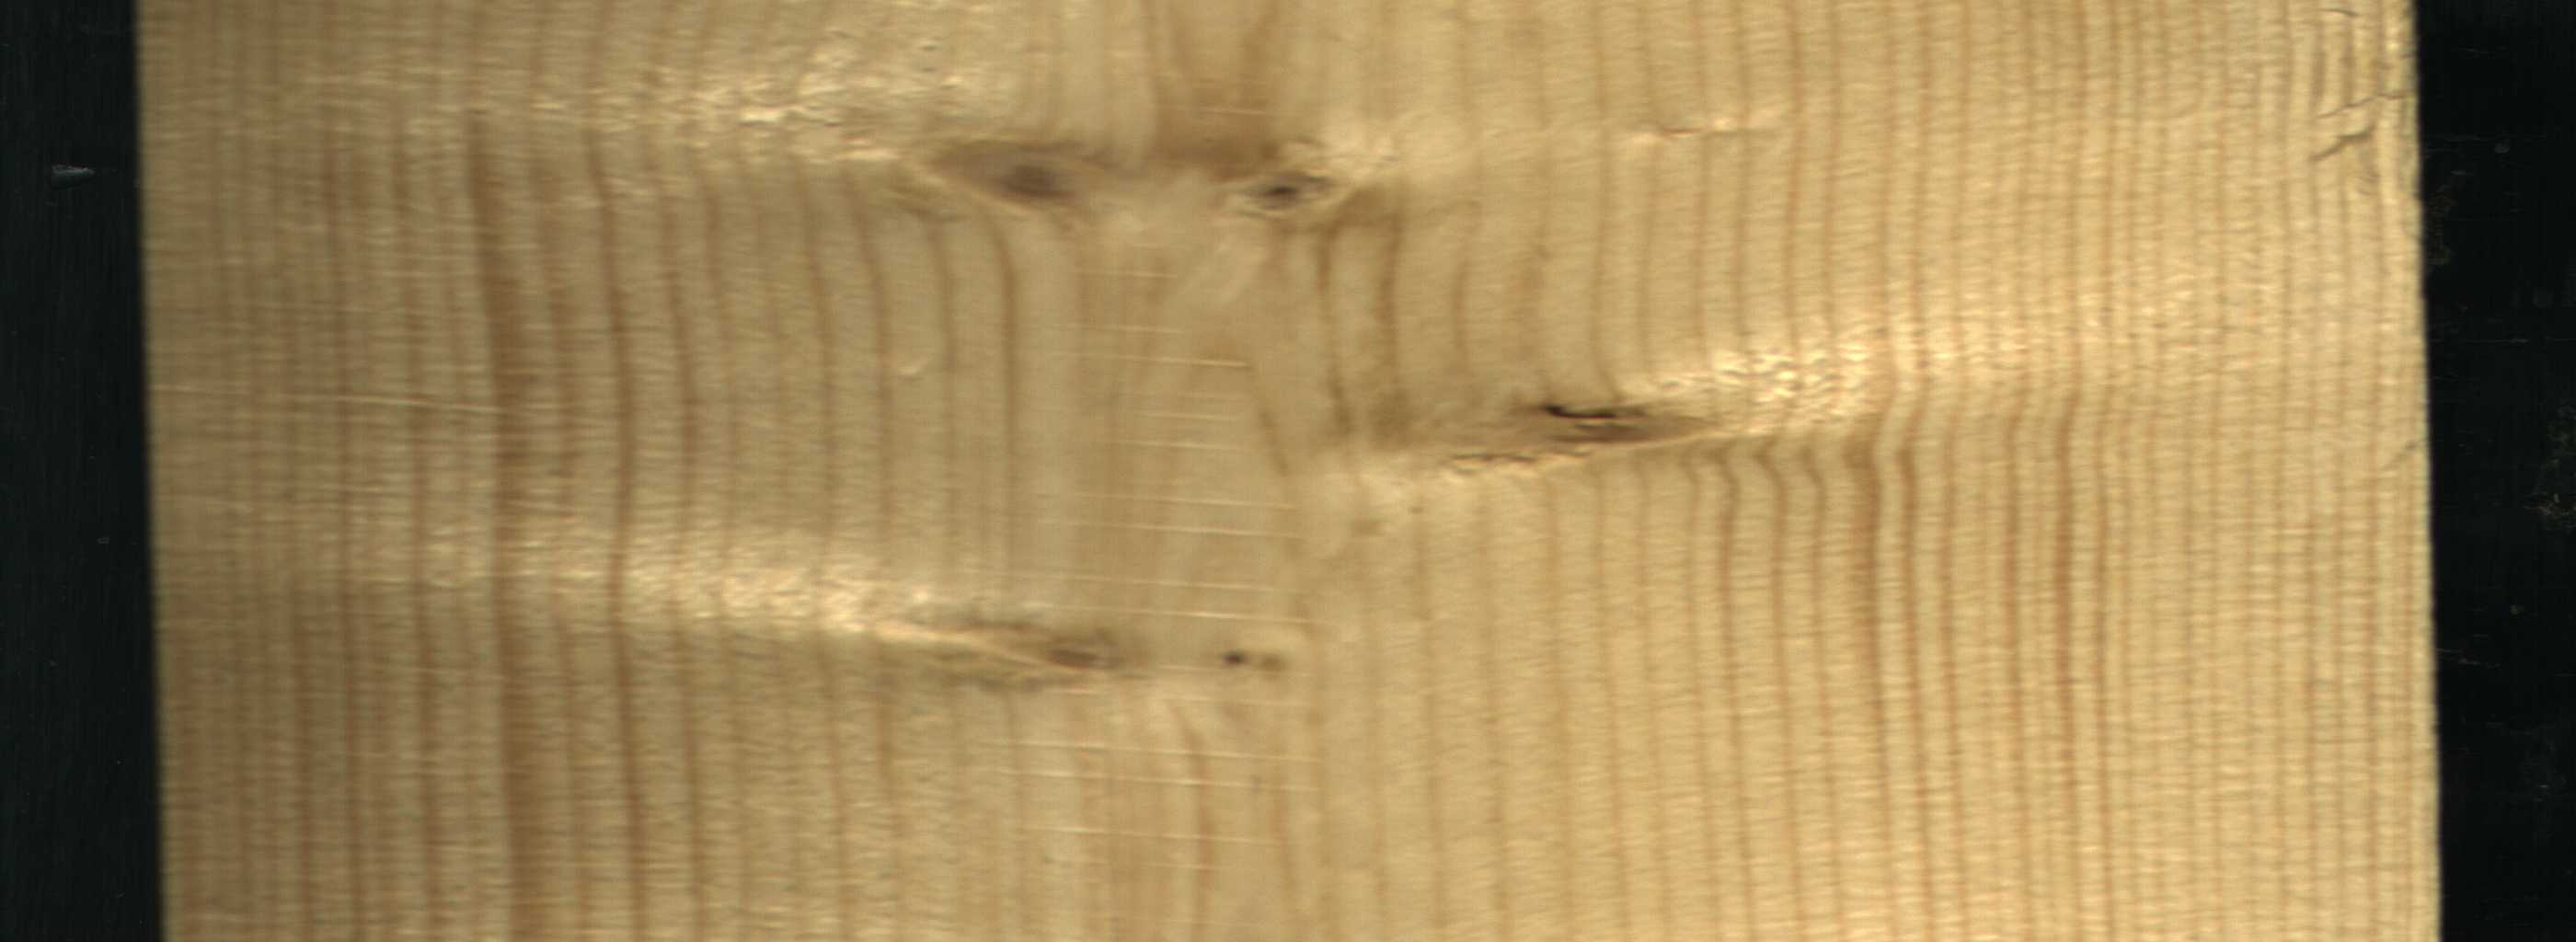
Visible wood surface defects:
Live_Knot
Live_Knot
Live_Knot
Live_Knot